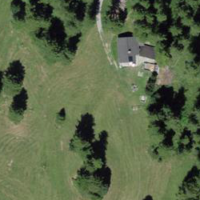
EUNIS habitat code: 43
Species observed at this site:
Oxytropis campestris